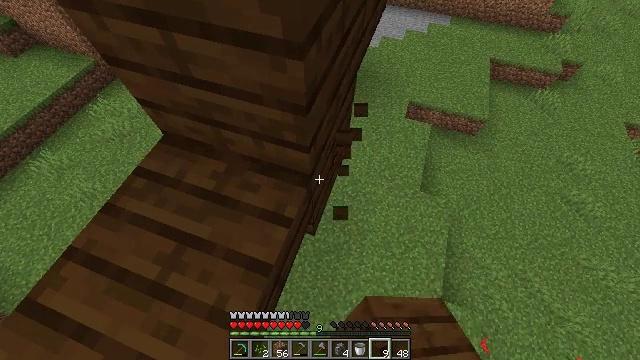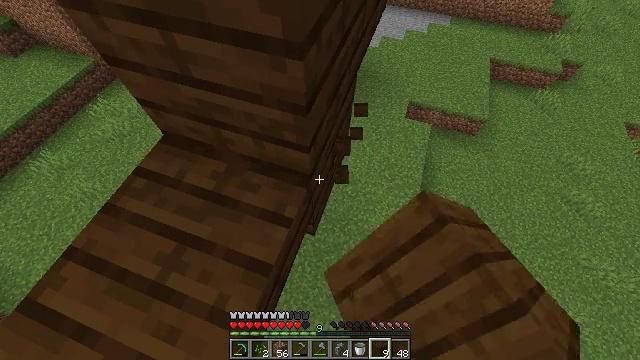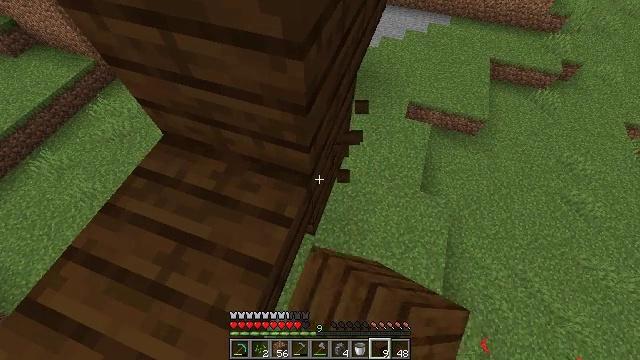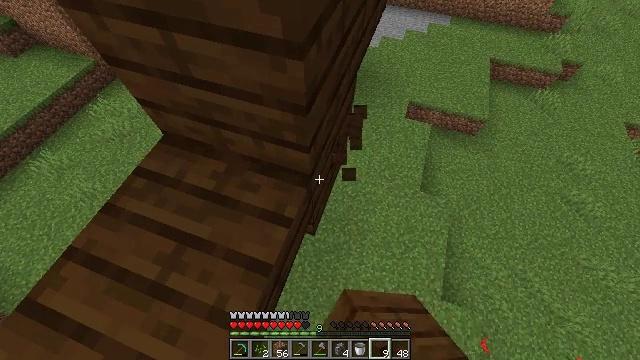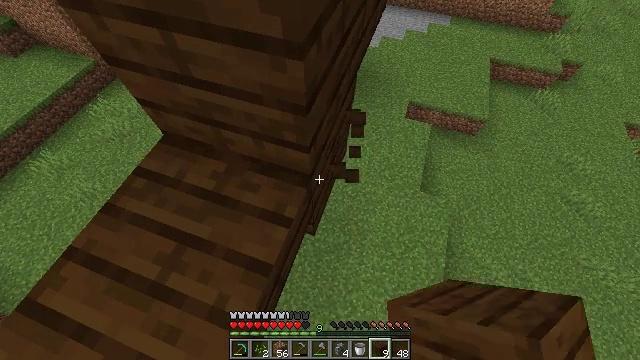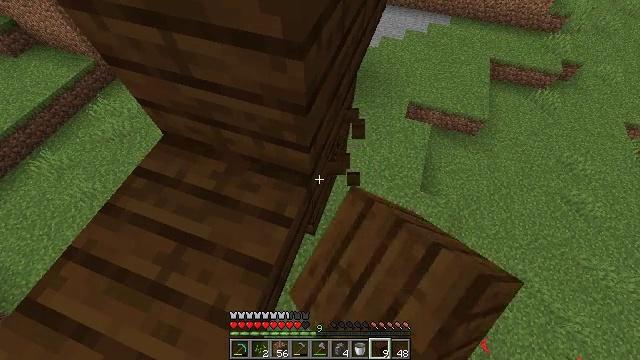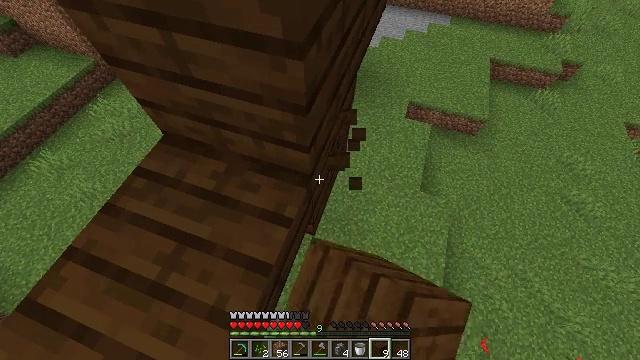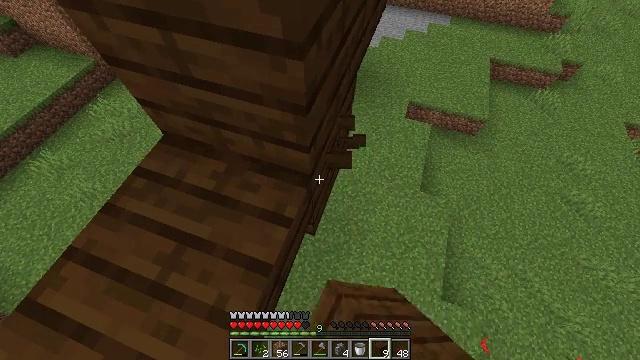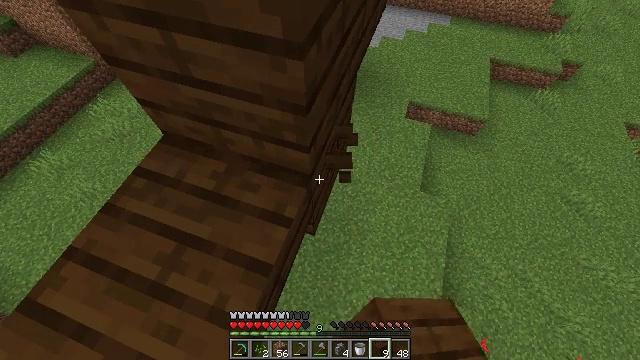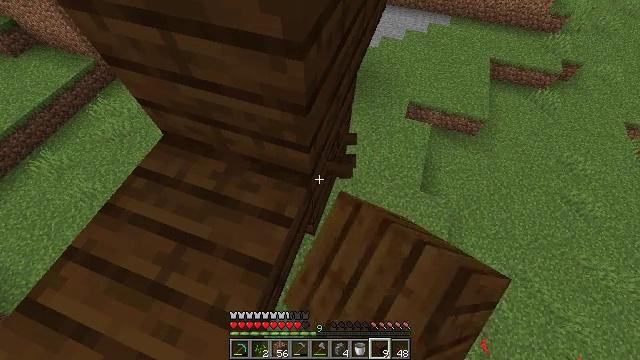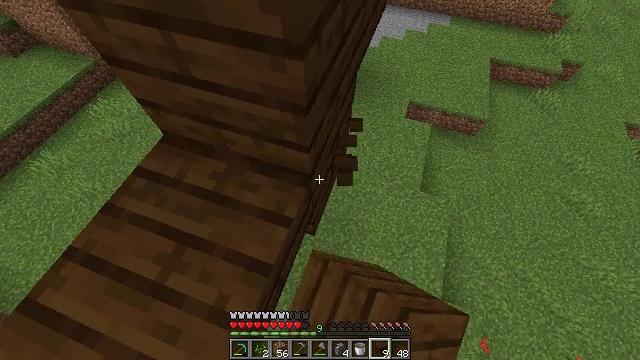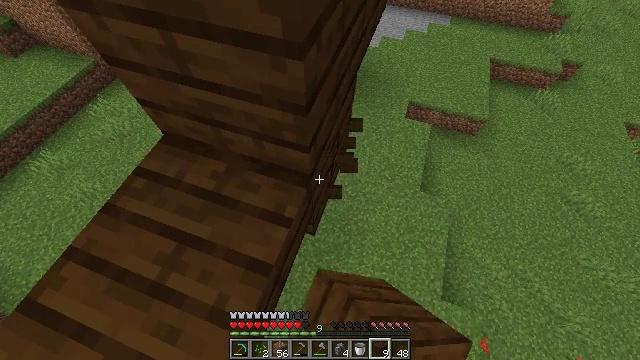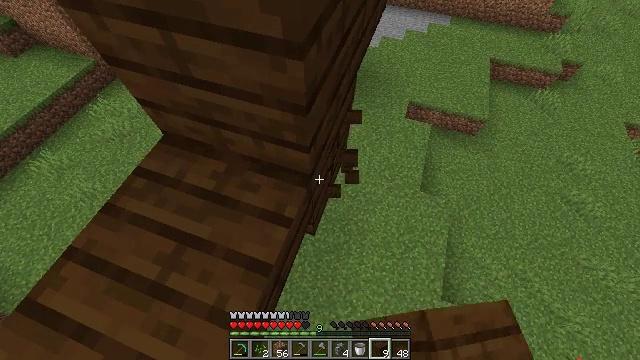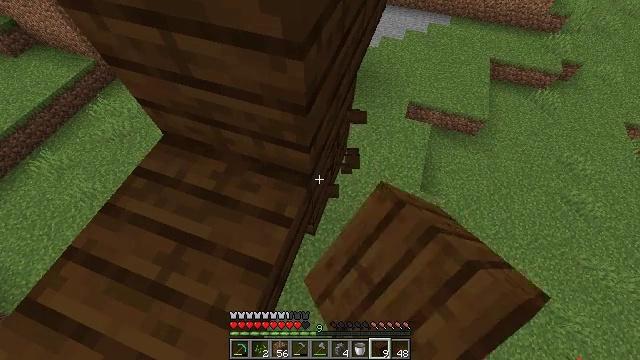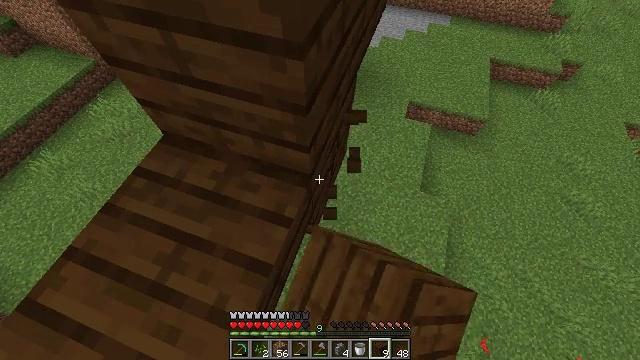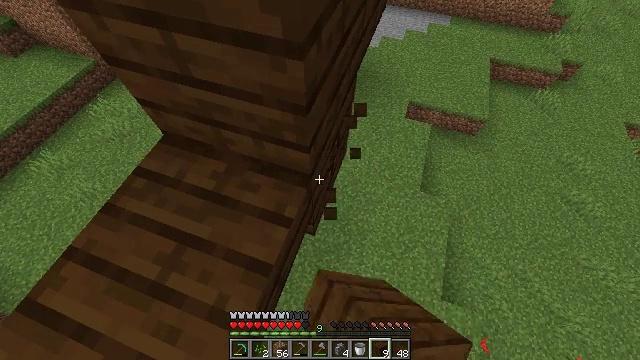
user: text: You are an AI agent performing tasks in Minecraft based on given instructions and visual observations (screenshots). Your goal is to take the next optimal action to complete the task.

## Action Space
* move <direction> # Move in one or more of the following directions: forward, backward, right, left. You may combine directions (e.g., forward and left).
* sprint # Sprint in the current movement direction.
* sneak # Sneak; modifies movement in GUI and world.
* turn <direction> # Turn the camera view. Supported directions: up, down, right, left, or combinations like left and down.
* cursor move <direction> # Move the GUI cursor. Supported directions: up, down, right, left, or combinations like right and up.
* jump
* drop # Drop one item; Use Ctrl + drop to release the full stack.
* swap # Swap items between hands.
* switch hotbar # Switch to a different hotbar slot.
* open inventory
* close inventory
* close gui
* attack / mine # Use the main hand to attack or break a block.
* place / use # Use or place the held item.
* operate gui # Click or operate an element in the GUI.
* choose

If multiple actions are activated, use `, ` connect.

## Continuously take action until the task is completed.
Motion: motion action
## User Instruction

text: Gather some dark oak planks.
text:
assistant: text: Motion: sneak, attack / mine
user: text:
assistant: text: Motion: sneak, attack / mine
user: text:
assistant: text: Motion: sneak, attack / mine
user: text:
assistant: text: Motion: sneak, attack / mine
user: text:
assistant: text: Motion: sneak, attack / mine
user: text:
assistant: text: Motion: sneak, attack / mine
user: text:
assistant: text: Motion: sneak, attack / mine
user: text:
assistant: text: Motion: sneak, attack / mine
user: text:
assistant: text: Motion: sneak, attack / mine
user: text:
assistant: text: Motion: sneak, attack / mine
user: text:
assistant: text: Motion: sneak, attack / mine
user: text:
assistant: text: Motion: sneak, attack / mine
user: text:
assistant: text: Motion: sneak, attack / mine
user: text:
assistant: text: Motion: sneak, attack / mine
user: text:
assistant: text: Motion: sneak, attack / mine
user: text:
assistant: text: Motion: sneak, attack / mine
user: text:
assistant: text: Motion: sneak, attack / mine
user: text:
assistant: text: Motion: sneak, attack / mine
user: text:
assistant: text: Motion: sneak, attack / mine
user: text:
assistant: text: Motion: sneak, attack / mine
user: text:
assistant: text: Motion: sneak, attack / mine
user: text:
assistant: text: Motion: sneak, attack / mine
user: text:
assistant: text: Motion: sneak, attack / mine
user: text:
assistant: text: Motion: sneak, attack / mine
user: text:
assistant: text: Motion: sneak, attack / mine
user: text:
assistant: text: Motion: sneak, attack / mine
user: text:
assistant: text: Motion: sneak, attack / mine
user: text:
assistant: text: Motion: sneak, attack / mine
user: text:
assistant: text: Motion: sneak, attack / mine
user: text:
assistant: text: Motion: sneak, attack / mine